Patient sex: F
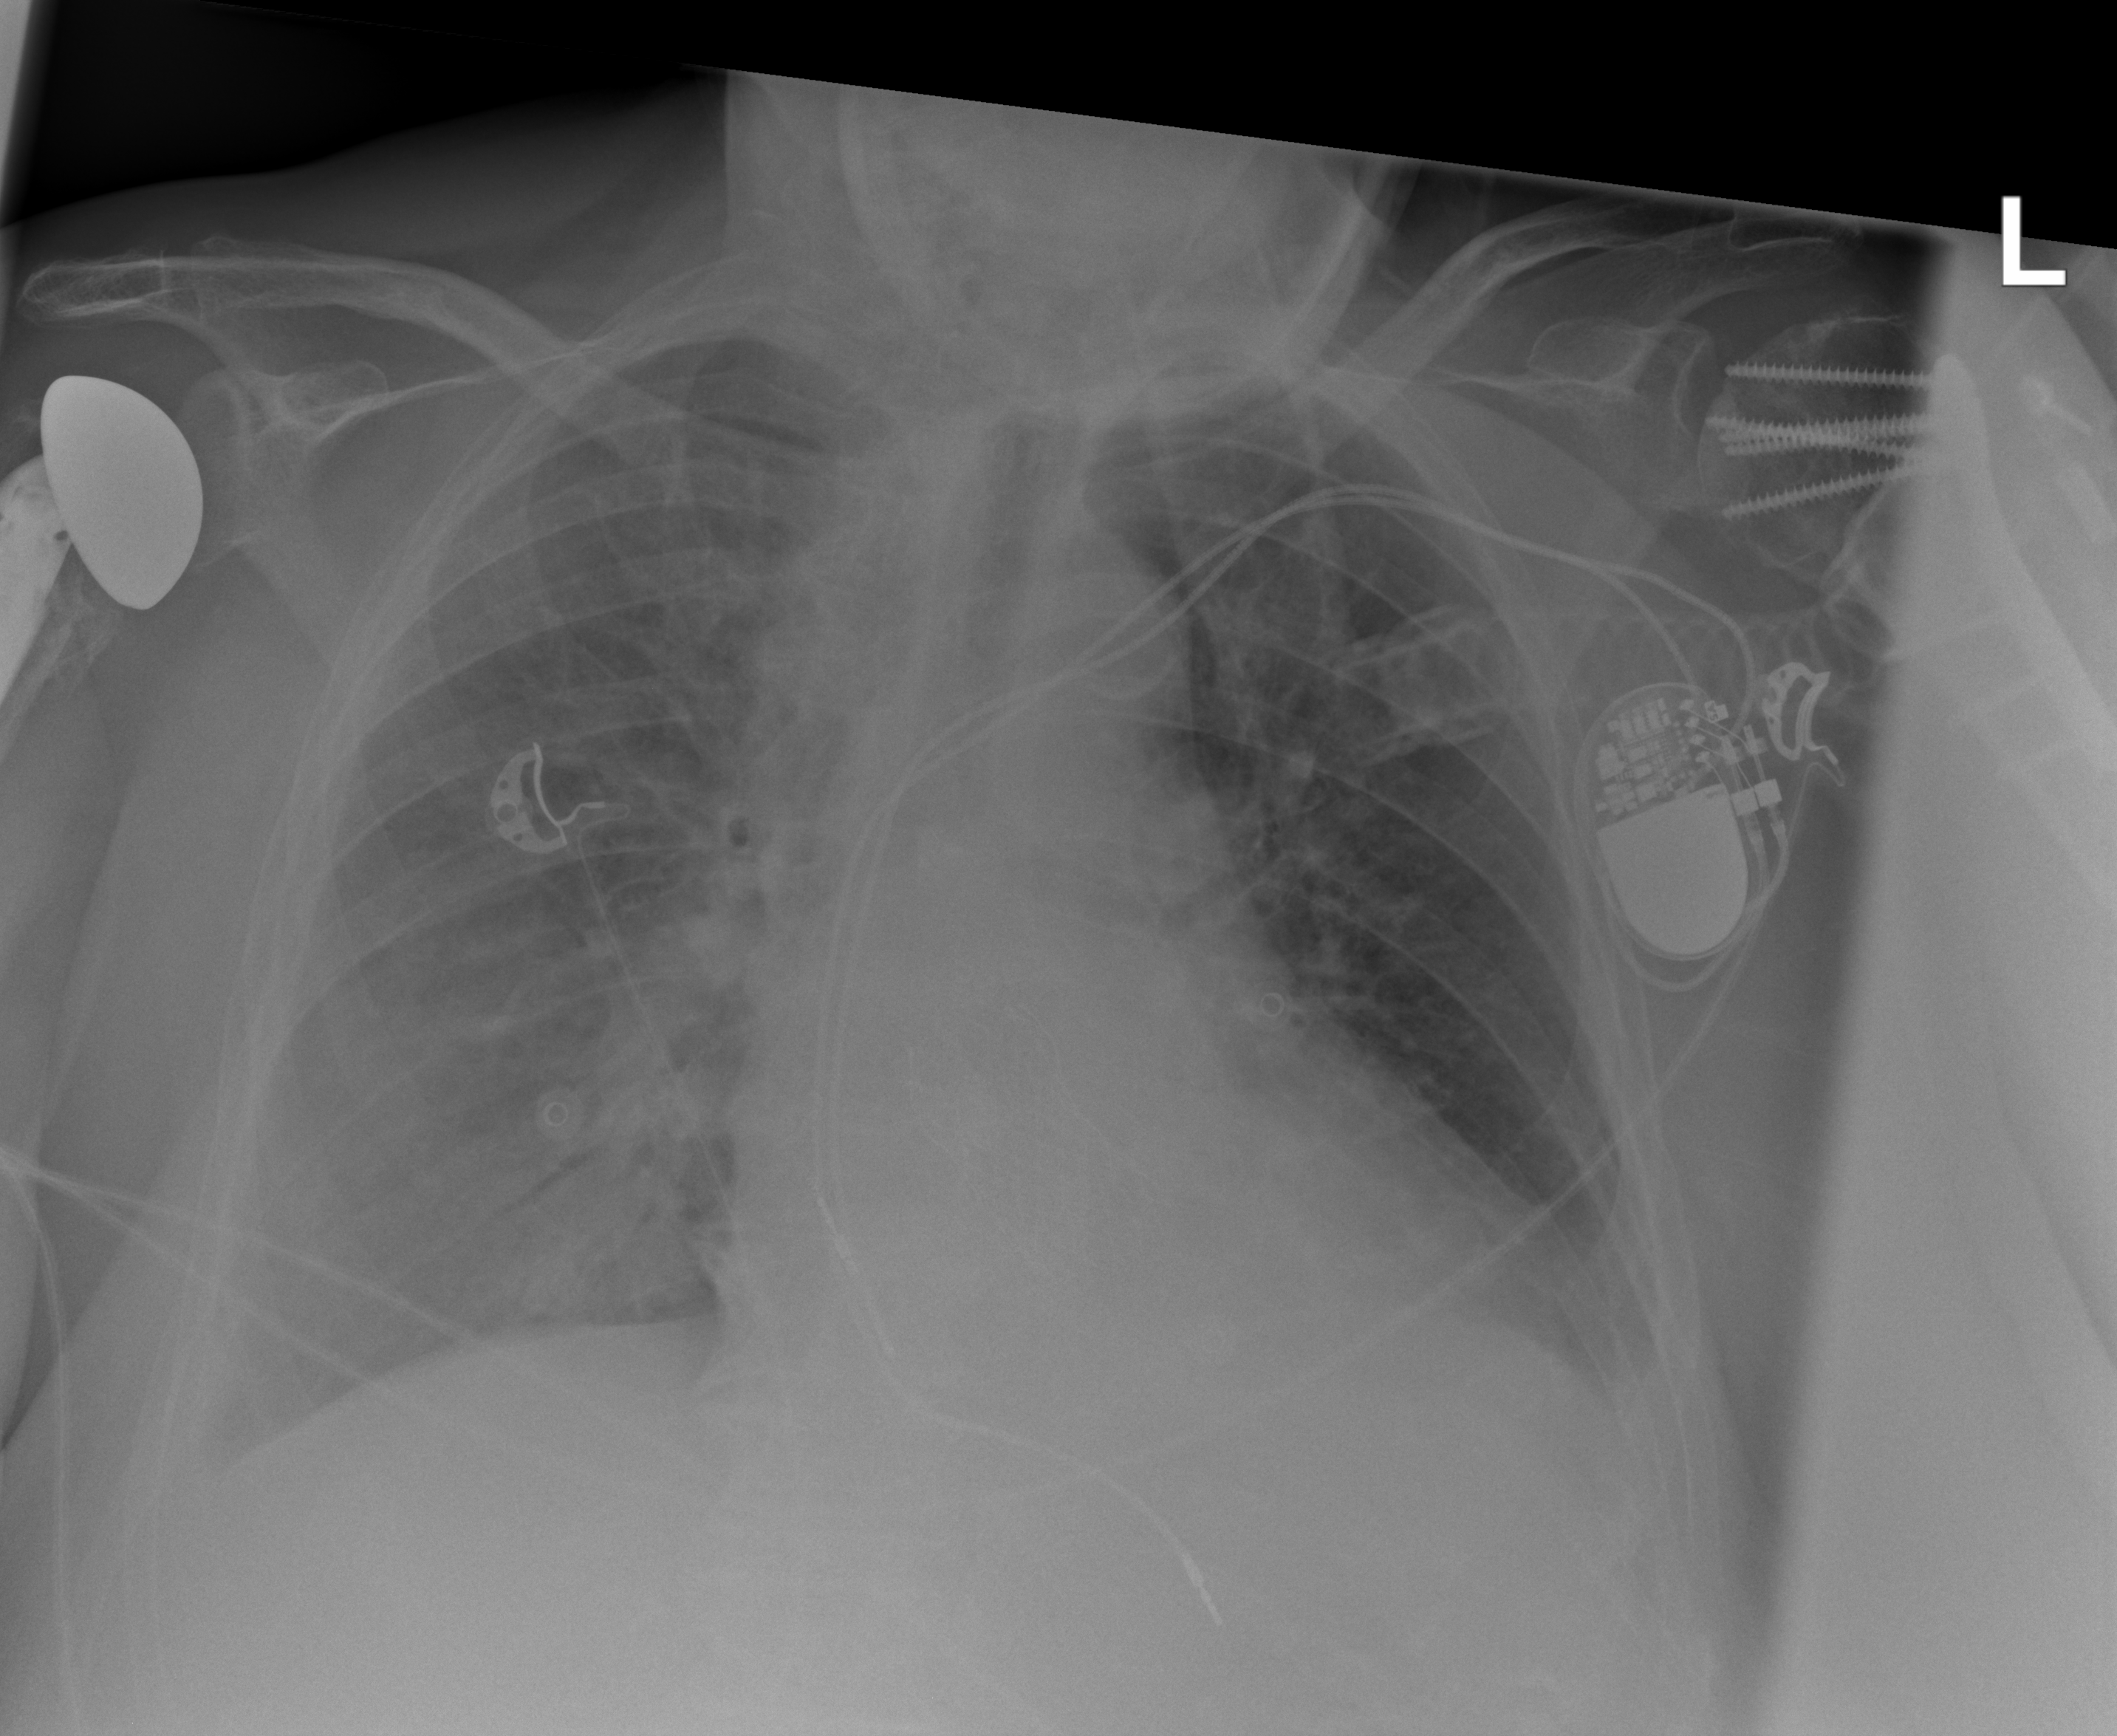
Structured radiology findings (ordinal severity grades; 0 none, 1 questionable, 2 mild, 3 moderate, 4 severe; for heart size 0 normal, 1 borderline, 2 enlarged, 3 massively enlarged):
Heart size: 2
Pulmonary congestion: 2
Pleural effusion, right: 2
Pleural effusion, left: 0
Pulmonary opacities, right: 2
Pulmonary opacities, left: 1
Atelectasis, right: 2
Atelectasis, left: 2